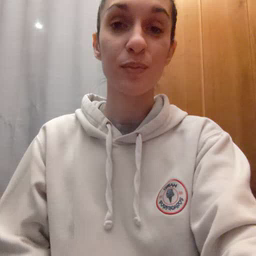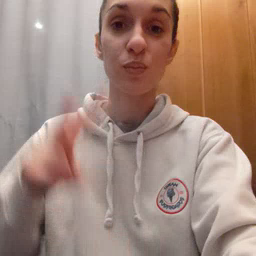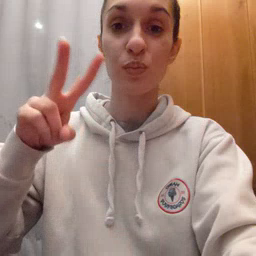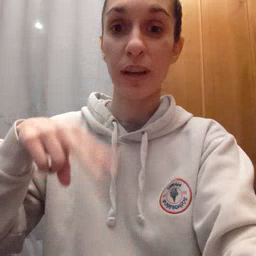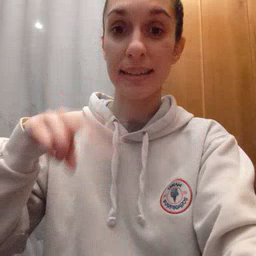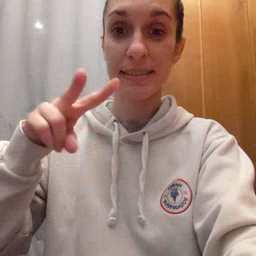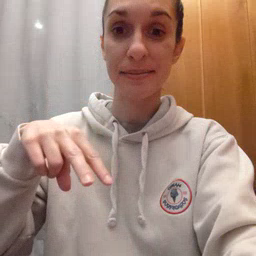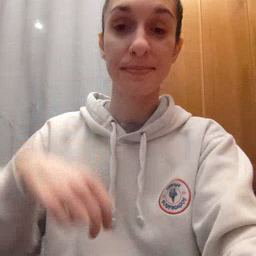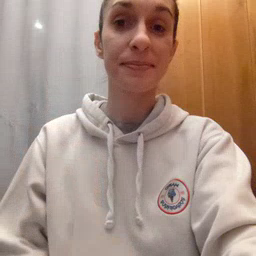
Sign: read